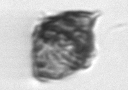
Label: Kryptoperidinium_triquetrum